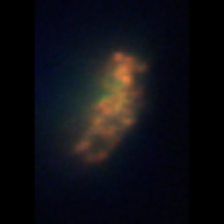
Taxon: Unknown_detritus
Group: Unknown